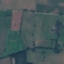
Land use / land cover: Pasture